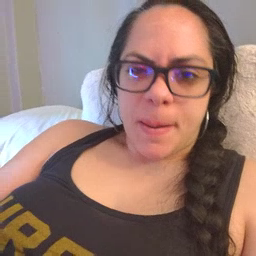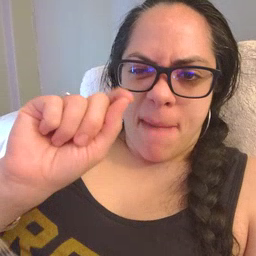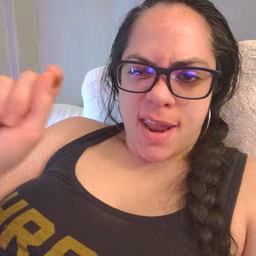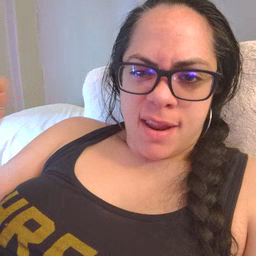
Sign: pen